Question: I'm using library for working with JSON.
This code creates JSON:
'''
procedure TfmMain.btnIngredientsSaveClick(Sender: TObject);
var obj: ISuperObject;
i: integer;
begin
try
obj := SO();
for i := 0 to sgIngredients.RowCount - 2 do
begin
obj.O[sgIngredients.Cells[0, i+1]] := SA([]);
obj.A[sgIngredients.Cells[0, i+1]].S[0] := sgIngredients.Cells[1, i+1];
obj.A[sgIngredients.Cells[0, i+1]].S[1] := sgIngredients.Cells[2, i+1];
end;
obj.SaveTo(ExtractFileDir(Application.ExeName)+ingrJSONFile);
finally
obj := nil;
end;
end;
'''
- TStringGrid
sgIngredients contain cyrillic symbols. So output file is:
'''
{
"4":["Hello","count"],
"3":["Bul'on ovoshchnoi","st."],
"2":["Bul'on kurinyi","st."],
"1":["Bekon","gr."]
}
'''
How to correctly save my data to JSON-file?
This is screenshot of my string grid.

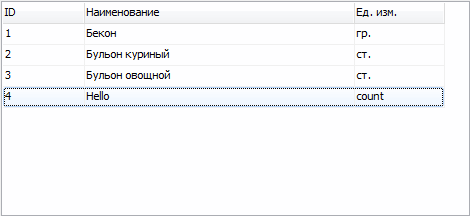
Answer: Reading the sources, you can call 'function TSuperObject.SaveTo(stream: TStream; indent, escape: boolean): integer;' setting 'escape := false'
I can say it again, when using libraries with their source code given, just "Use the Source, Luke"
<URL>